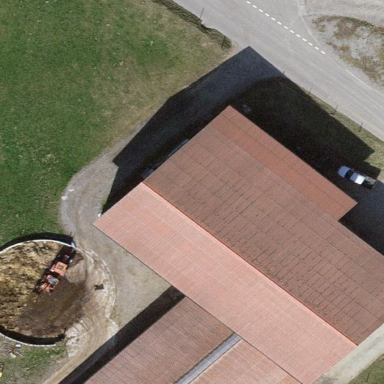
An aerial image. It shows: View of roof of building.